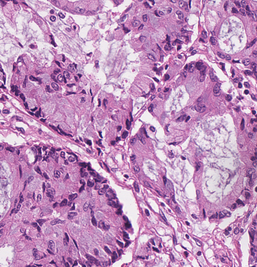
Tumor epithelial tissue: yes
Tumor-associated stroma tissue: yes
Normal tissue: no